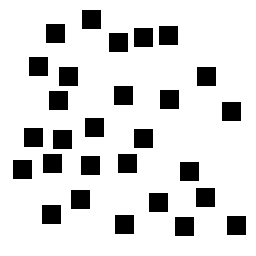
Squares: 28
Triangles: 0
Stars: 0
Total shapes: 28